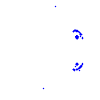
Particle: kaon